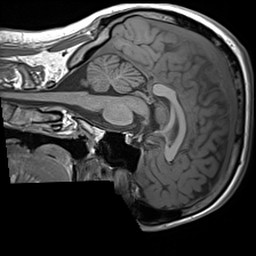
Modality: T1w
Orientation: sagittal
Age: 28
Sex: male
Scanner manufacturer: siemens
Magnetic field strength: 3 T
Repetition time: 1.6 s
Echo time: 0.00236 s